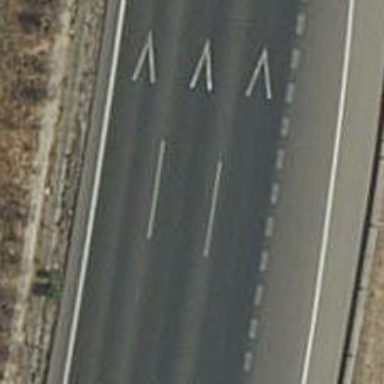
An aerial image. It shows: Motorway.